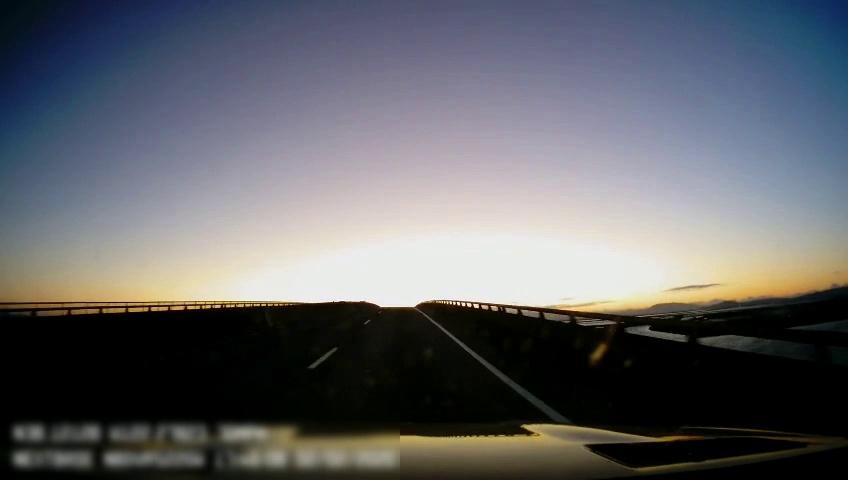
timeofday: Dusk/Dawn/Twilight
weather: Sunny
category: Drivable Space
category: Lanes | Current Lane
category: Lanes | Current Lane
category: Lanes | Alternate Lane